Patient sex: M
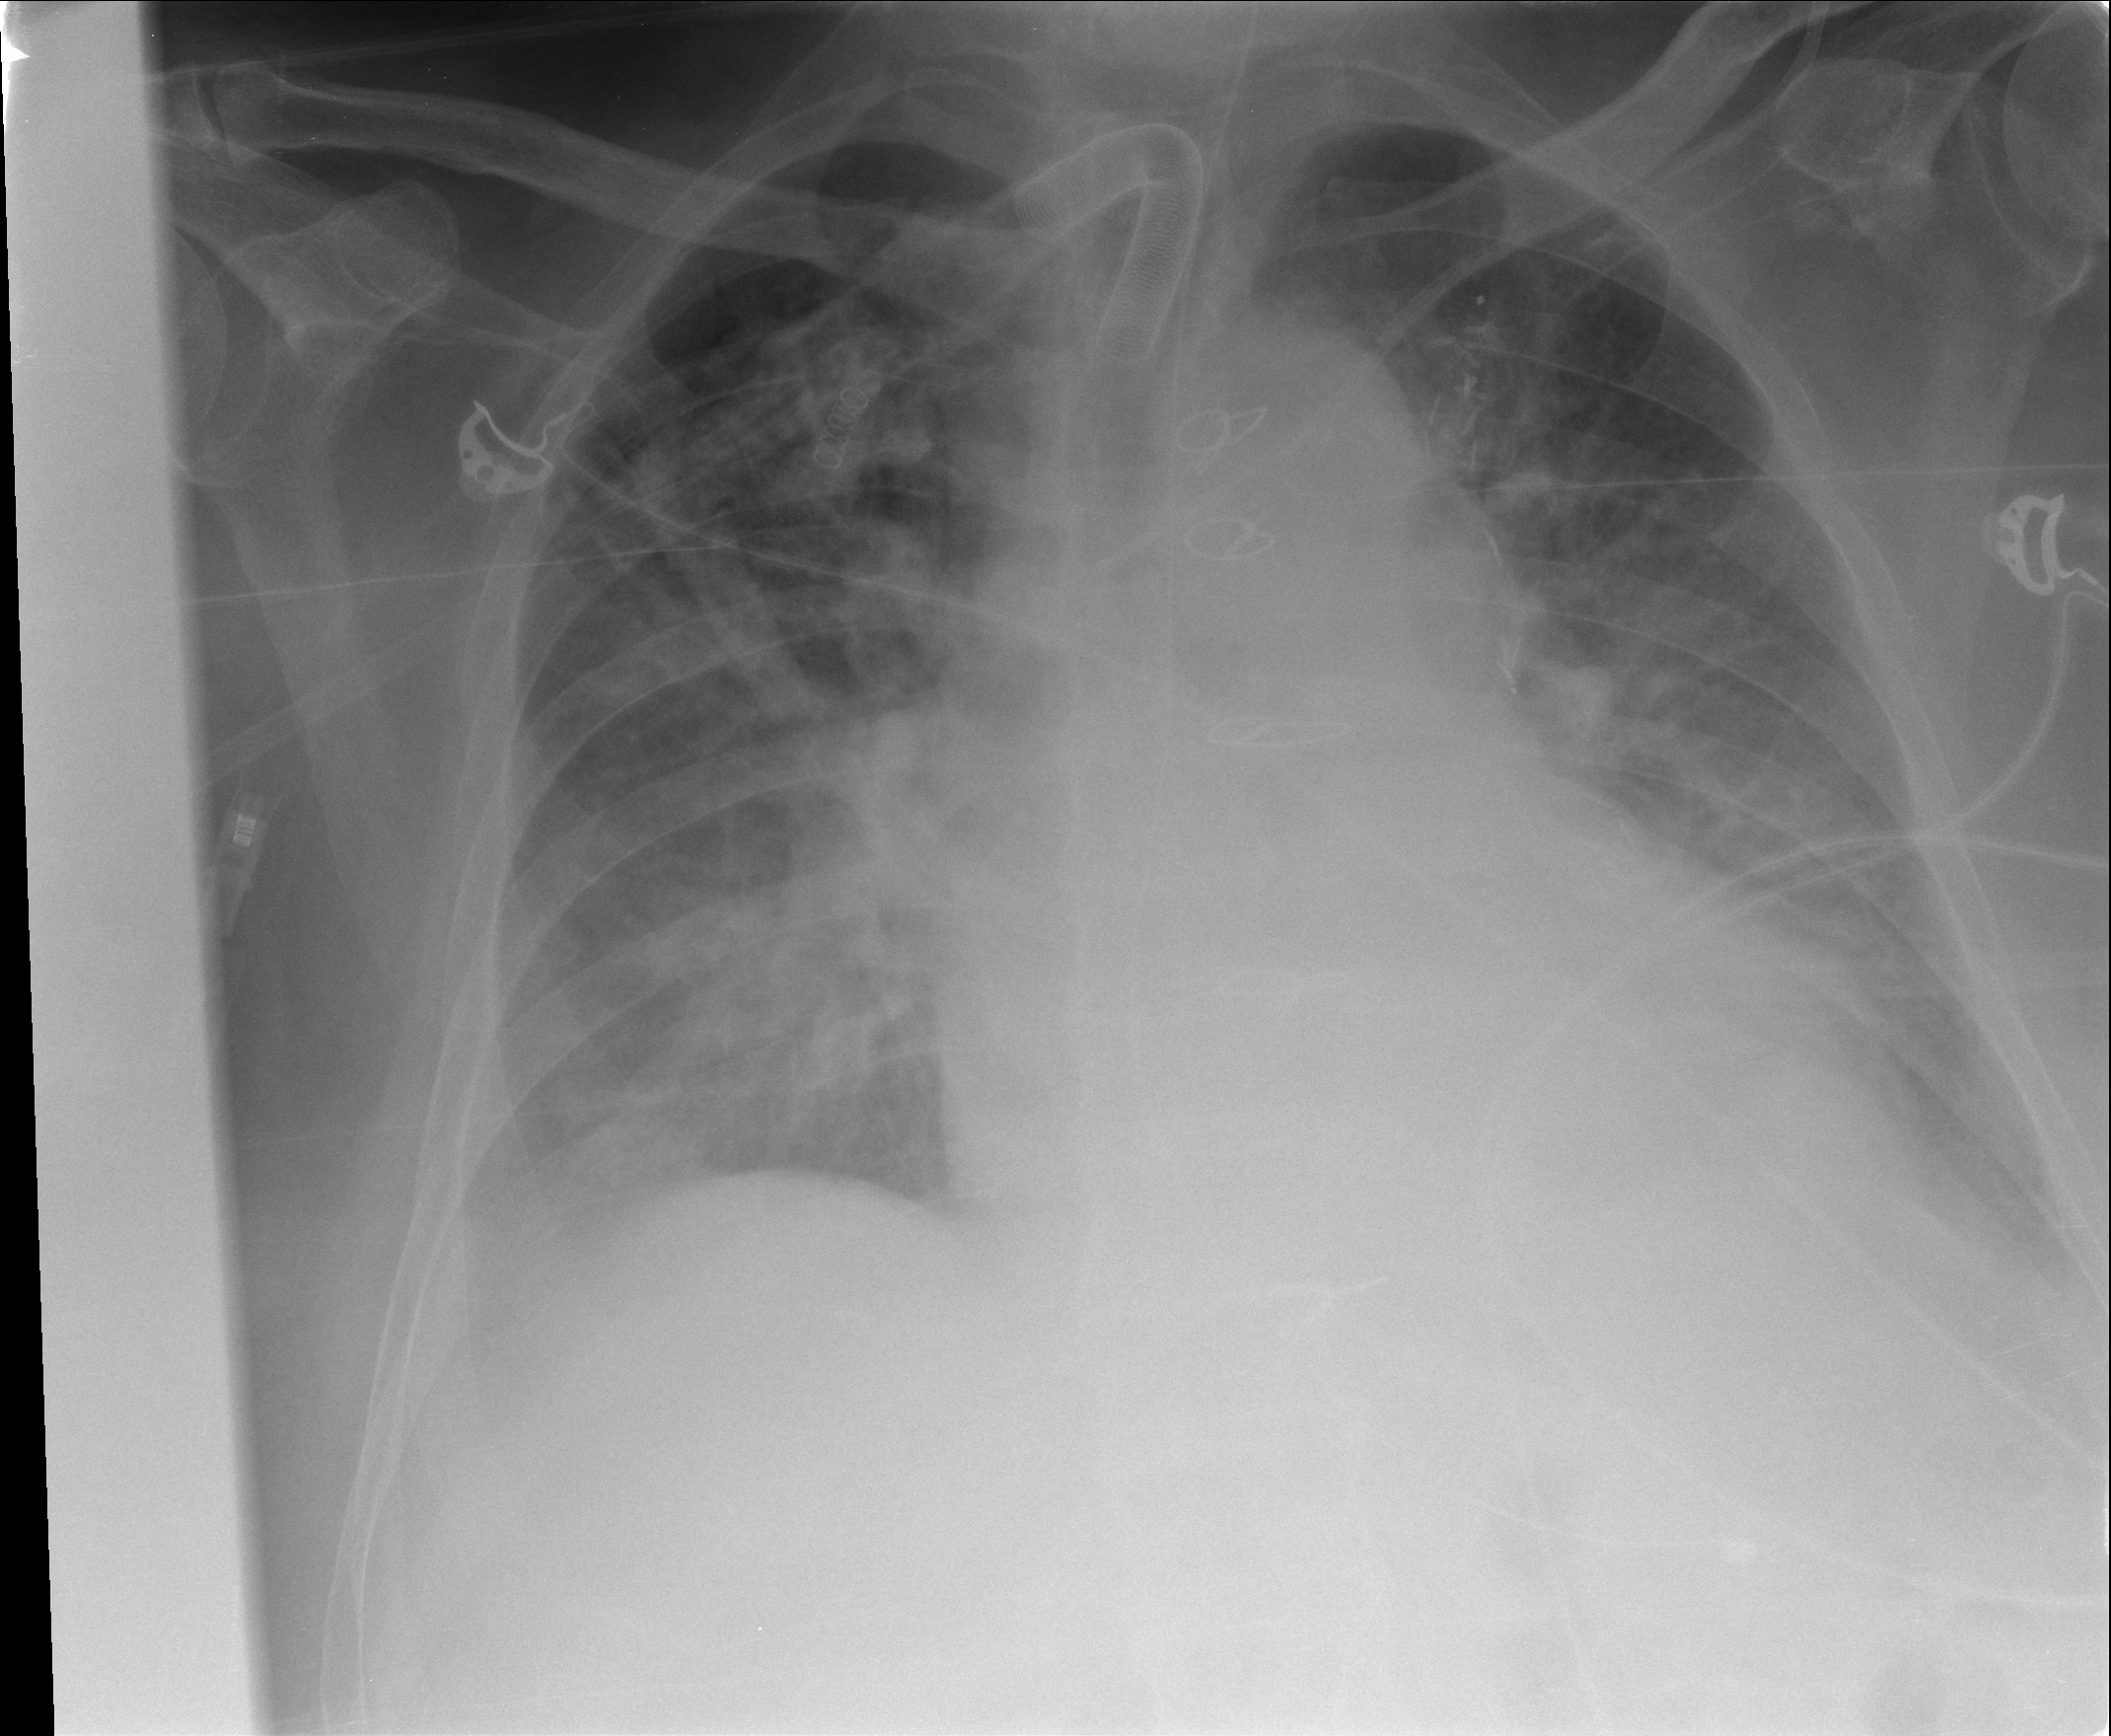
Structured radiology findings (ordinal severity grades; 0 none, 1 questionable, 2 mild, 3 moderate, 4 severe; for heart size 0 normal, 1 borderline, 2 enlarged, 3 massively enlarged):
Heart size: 2
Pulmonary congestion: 2
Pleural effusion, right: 2
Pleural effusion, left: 2
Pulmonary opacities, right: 2
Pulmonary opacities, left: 2
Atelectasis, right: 1
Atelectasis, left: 1